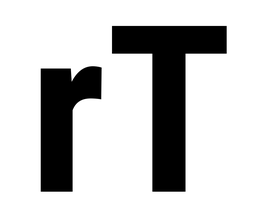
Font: Roboto_Condensed_Bold